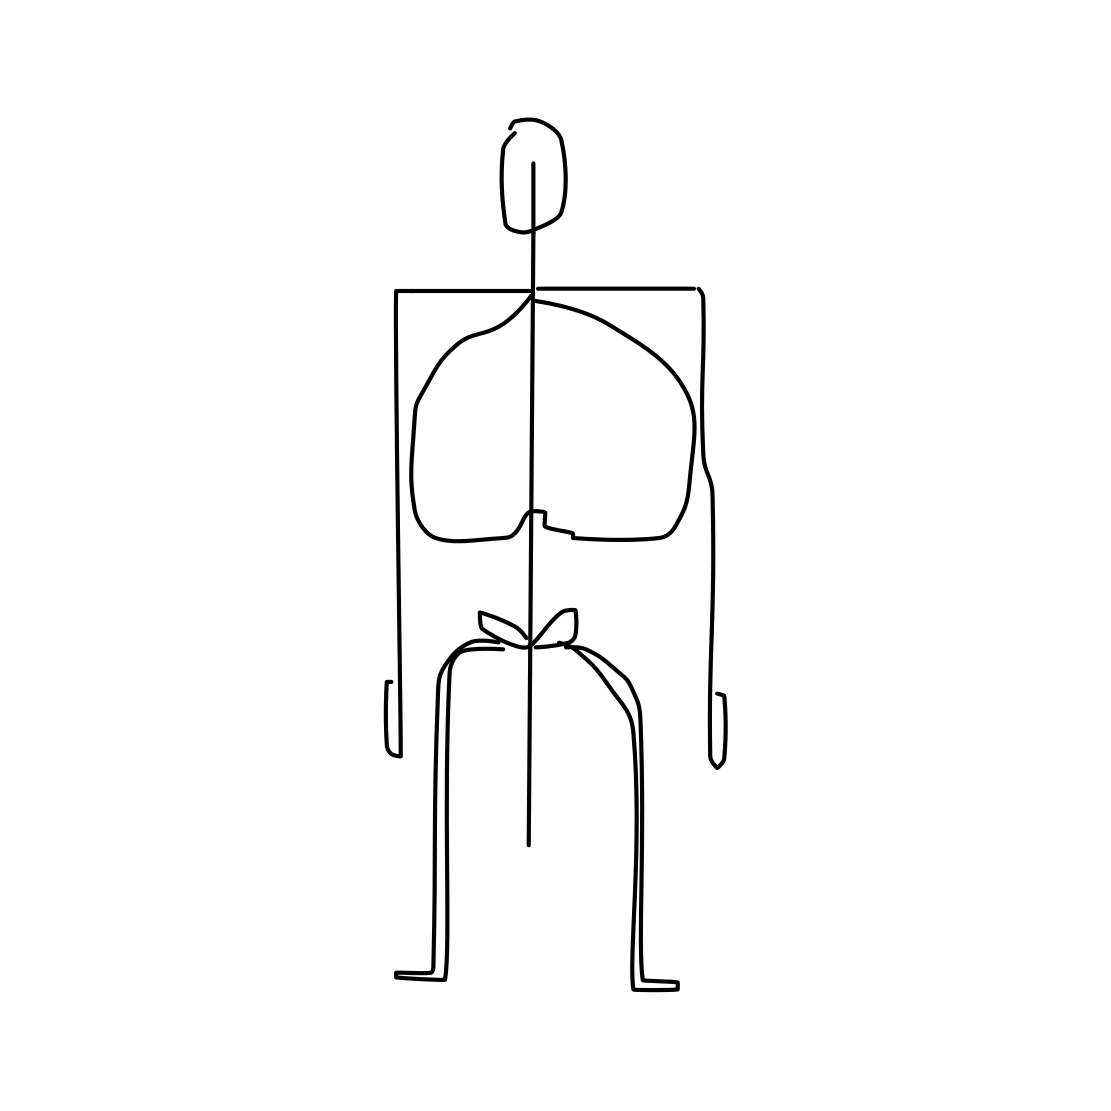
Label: human-skeleton